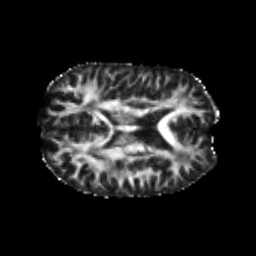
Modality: FA
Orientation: axial
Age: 22
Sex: male
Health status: healthy
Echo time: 0.074 s